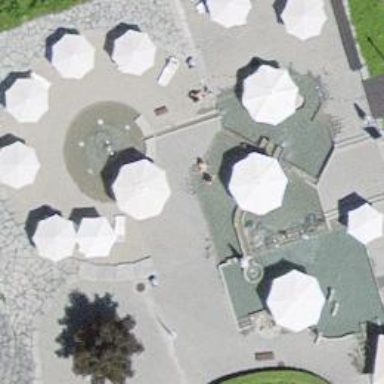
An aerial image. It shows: Outdoor swimming pool located on leisure land.